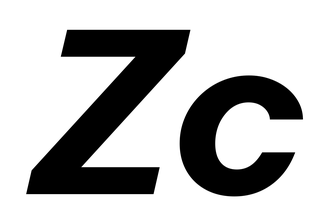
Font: InstrumentSans-Italic_Bold_Italic